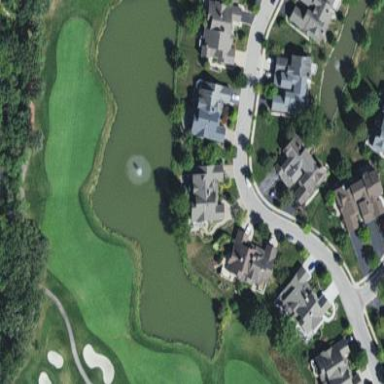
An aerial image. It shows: Golf fairway surrounded by grass.